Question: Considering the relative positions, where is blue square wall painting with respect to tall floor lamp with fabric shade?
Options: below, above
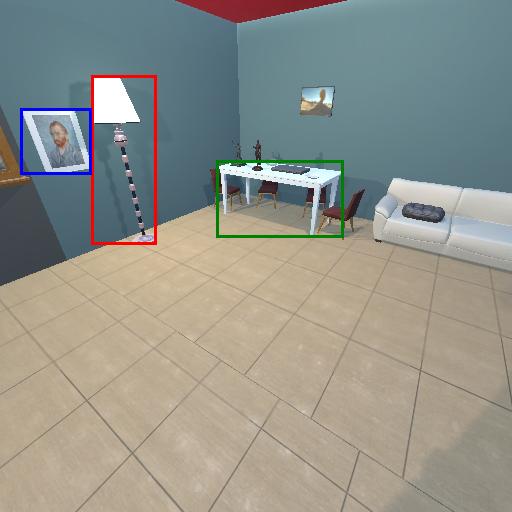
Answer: below